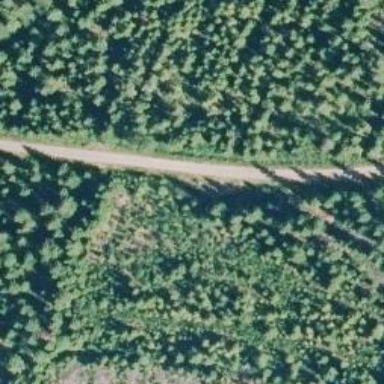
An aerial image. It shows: Unclassified road.